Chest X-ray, AP view. Patient: 62 years old, sex F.
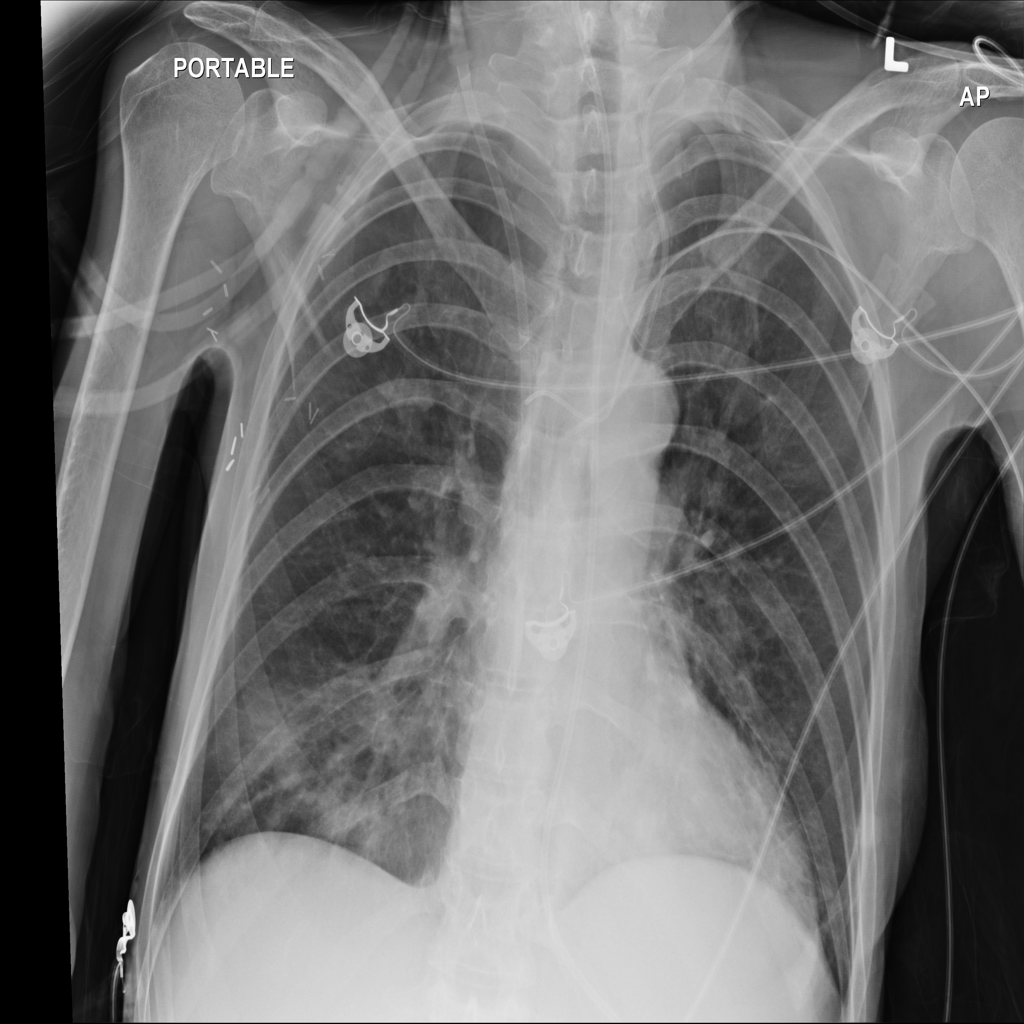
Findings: No Finding